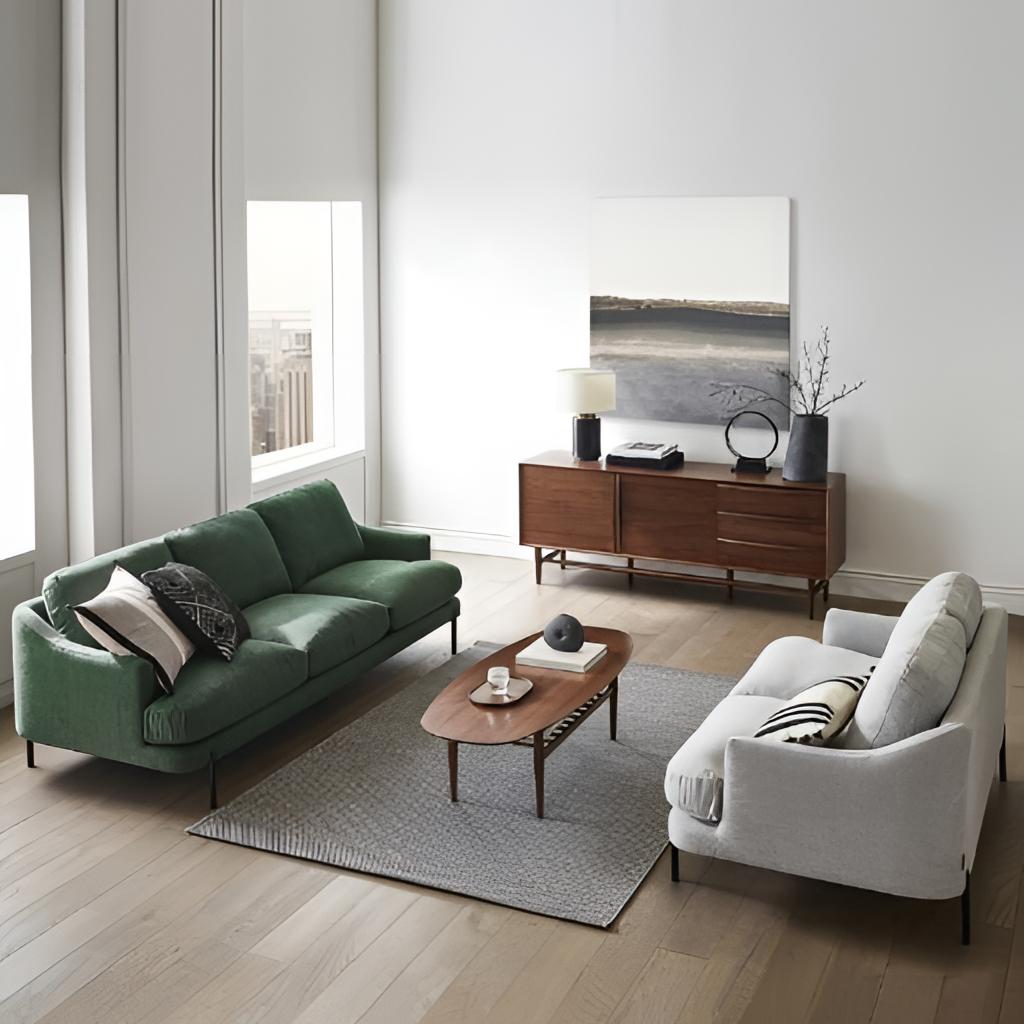
living room, wood console table, modern, white paint wallpaper, with solid pattern, wood flooring, with plank pattern